Question: I want to make expanded & square "cell" at the same time but can't find some kind of similar stuff in <URL> or in source code. Is it possible?

'''
import 'package:flutter/material.dart';
import 'model.dart';
import 'package:flutter/painting.dart';
void main() {
runApp(new MyApp());
}
class MyApp extends StatelessWidget {
@override
Widget build(BuildContext context) {
return new MaterialApp(
title: 'Flutter Demo',
theme: new ThemeData(
primarySwatch: Colors.blue,
),
home: new MyHomePage(title: 'Flutter Demo Home Page'),
);
}
}
class MyHomePage extends StatefulWidget {
MyHomePage({Key key, this.title}) : super(key: key);
final String title;
@override
_MyHomePageState createState() => new _MyHomePageState();
}
class _MyHomePageState extends State<MyHomePage> {
@override
Widget build(BuildContext context) {
return new Scaffold(
appBar: new AppBar(
title: new Text(widget.title),
),
drawer: new Menu(),
body: new Container(
child: new Center(
child: new G()
),
padding: const EdgeInsets.all(5.0),
),
);
}
}
class Menu extends StatelessWidget {
@override
Widget build(BuildContext context) {
return new Drawer(
child: new ListView(
children: <Widget>[
new DrawerHeader(
child: new Text('Header'),
),
new ListTile(
title: new Text('Play'),
onTap: () {},
),
new ListTile(
title: new Text('Do some'),
onTap: () {},
),
new ListTile(
title: new Text('Exit'),
onTap: () {
Navigator.pop(context);
},
),
],
),
elevation: 2.0,
);
}
}
class G extends StatefulWidget {
@override
State createState() => new GState();
}
class Cell extends StatelessWidget {
final Color background;
Cell(this.background):super();
@override
Widget build(BuildContext context) {
return
new ConstrainedBox(
constraints: new BoxConstraints.expand(),
child: new DecoratedBox(
decoration: new BoxDecoration(
image: new DecorationImage(
image: new AssetImage('images/r_w2.png'),
fit: BoxFit.scaleDown,
),
border: new Border.all(color: Colors.purple),
boxShadow: <BoxShadow>[new BoxShadow(color: background)],
),
),
);
}
}
class GState extends State<G>{
final ChessModel chessModel = new ChessModel();
final Color grey = Colors.blueGrey;
final Color white = Colors.white12;
@override
Widget build(BuildContext context) {
int size = ChessModel.FIELD_SIZE;
List<Widget> columns = generateList(size, (int i) => new Expanded(child: buildColumn(i, size)));
return new Row(
mainAxisSize: MainAxisSize.min,
children: columns,
);
}
List<Widget> generateList (int size, f) {
return new List<Widget>.from(new List<int>.generate(size, (i) => i+1).map(f));
}
Color getBGColorByIndexes(int y, int x) {
return (y%2 == 0 && x%2 != 0) || (y%2 != 0 && x%2 == 0) ? grey: white;
}
Column buildColumn(int indexX, int size) {
List<Widget> cells = generateList(size, (int indexY) => new Expanded(child: new Cell(getBGColorByIndexes(indexY, indexX))));
return new Column(
mainAxisSize: MainAxisSize.min,
mainAxisAlignment: MainAxisAlignment.center,
children: cells
);
}
}
'''
P.S.S: is there any big opensource project on flutter(>~5k lines)?
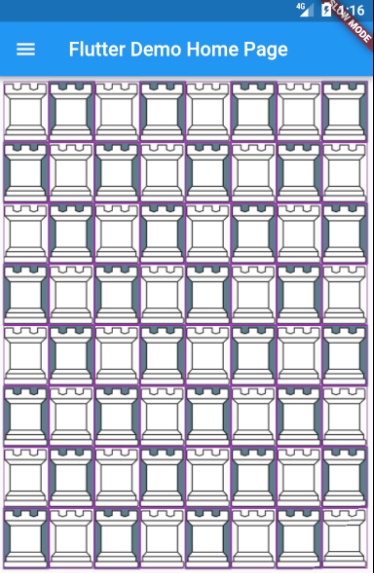
Answer: If you don't need scrolling, you can use <URL>.
If you do want scrolling, try a <URL>.
P.S. <URL> is a large open source project that uses Flutter. That kind of question isn't a good candidate for Stack Overflow though.